Field crop: maize
Growth stage: 2
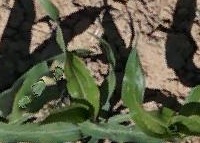
Species: maize